Question: Hi i have custom listview with textview and edittext.When i click add row button show one row in listview here enter the text and again click add button show another row like this finaly click save button get both textview and edittext values from listview.
i already tried
'''
button = (Button) findViewById(R.id.button);
Movi = new String[] { "one", "two", "three", "four", "five", "six",
"seven", "eight", "nine" };
dataList = (ListView) findViewById(R.id.list);
adapter = new CustomAdapter(CustomListView.this, R.layout.list,
imageArry);
// add data in contact image adapter
button.setOnClickListener(new OnClickListener() {
@Override
public void onClick(View v) {
if (itemCount < Movi.length) {
imageArry.add(new Item(itemCount, Movi, text));
dataList.setAdapter(adapter);
adapter.notifyDataSetChanged();
itemCount++;
}
}
});
'''

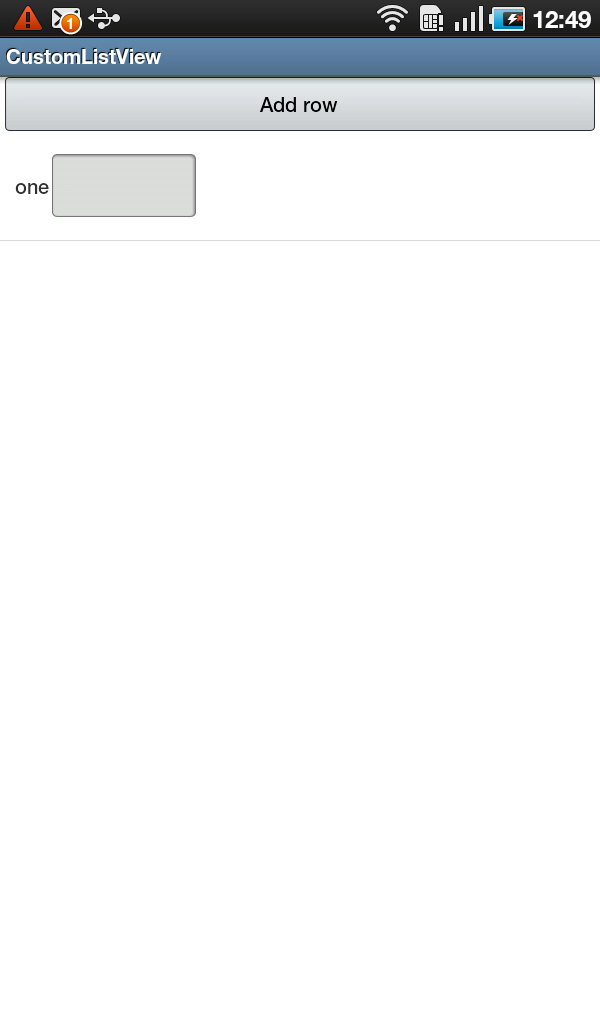
Answer: Instead of using Listview and setting an adapter on each and every click, I would suggest you to remove the Listview Completely. Add a TextView and EditText on each click programatically, as follows.
'''
button = (Button) findViewById(R.id.button);
// add data in contact image adapter
button.setOnClickListener(new OnClickListener() {
@Override
public void onClick(View v) {
if (itemCount < Movi.length) {
imageArry.add(new Item(itemCount, Movi, text));
// Add TextView
TextView textView=new TextView();
textView.setTex(imageArray[itemCount]);
// Add EditText
EditText editText=new EditText();
// Add both to root layout
parentLayout.addView(textView);
parentLayout.addView(editText);
itemCount++;
}
}
});
'''
Where parentLayout is your root layout of the activity, which you have to assign in onCreate(). For example,
LinearLayout parentLayout=(LinearLayout)findViewById(R.id.parent_layout);
Hope this helps.